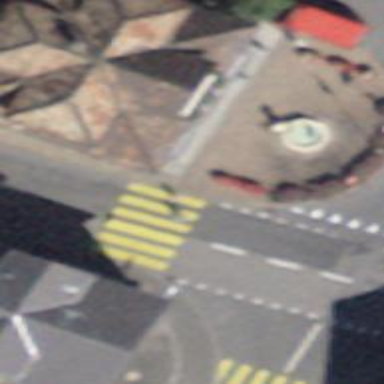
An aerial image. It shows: Uncontrolled zebra crossing on the road.